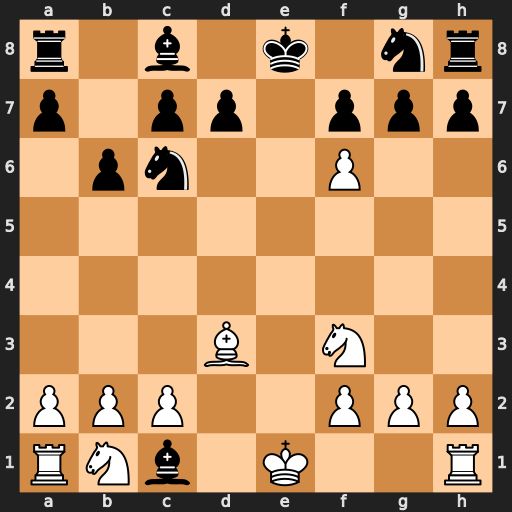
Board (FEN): r1b1k1nr/p1pp1ppp/1pn2P2/8/8/3B1N2/PPP2PPP/RNb1K2R
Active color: w
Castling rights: KQkq
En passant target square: -
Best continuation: fxg7 Bxb2 c3